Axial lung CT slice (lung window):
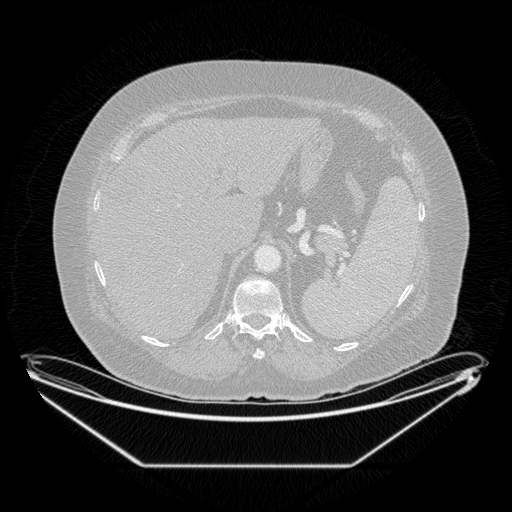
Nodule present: no